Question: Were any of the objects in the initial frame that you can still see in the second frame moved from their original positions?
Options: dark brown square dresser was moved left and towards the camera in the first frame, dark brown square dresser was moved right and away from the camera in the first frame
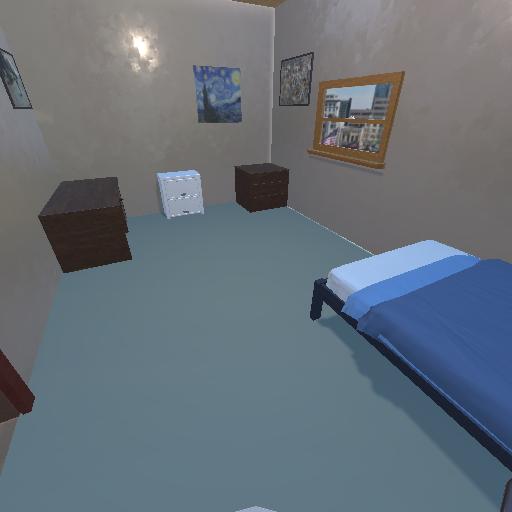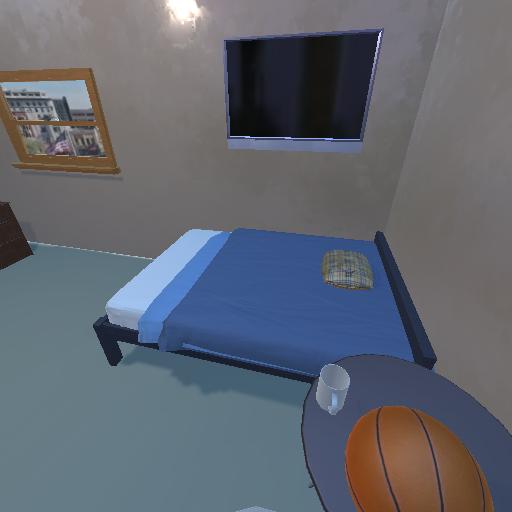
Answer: dark brown square dresser was moved left and towards the camera in the first frame